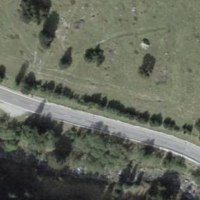
EUNIS habitat code: 31
Species observed at this site:
Boloria titania
Erebia ligea
Cirsium heterophyllum
Dactylorhiza maculata
Plantago media
Euphorbia cyparissias